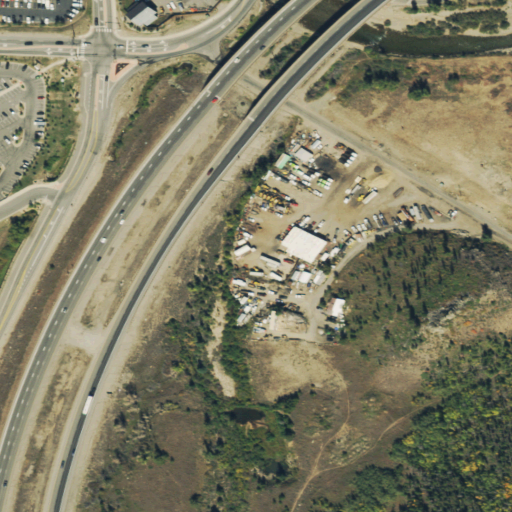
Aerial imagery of valley in Colorado named Salt Lick Gulch containing medium intensity development, high intensity development, evergreen forest, low intensity development, open development, woody wetlands, shrub, and grassland